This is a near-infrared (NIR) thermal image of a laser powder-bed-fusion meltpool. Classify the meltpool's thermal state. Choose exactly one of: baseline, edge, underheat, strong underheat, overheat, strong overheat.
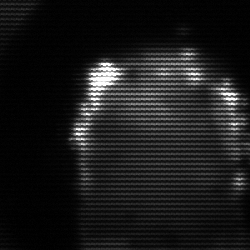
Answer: baseline